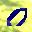
Label: 0